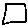
Label: square